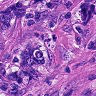
Metastatic tissue present: yes